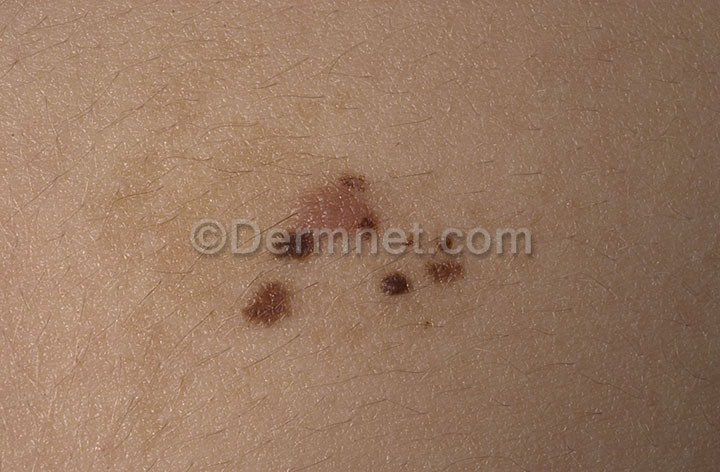
Disease: Melanoma Skin Cancer Nevi and Moles